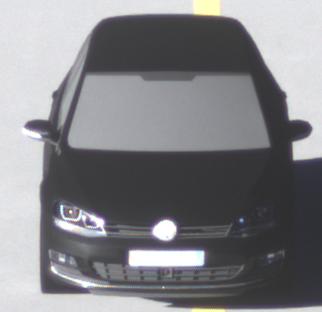
Make: VW
Model: Golf 1.2 TSI BMT
Detailed model: Golf (VII)
Model produced from: 2012/11
Model produced until: 2014/05
Doors: 3
Color: black
Road condition: dry road
Daytime: sunrise or sunset
Contrast: high contrast